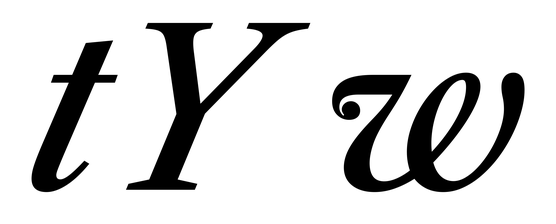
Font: LibreCaslonText-Italic_Medium_Italic